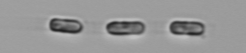
Label: Skeletonema